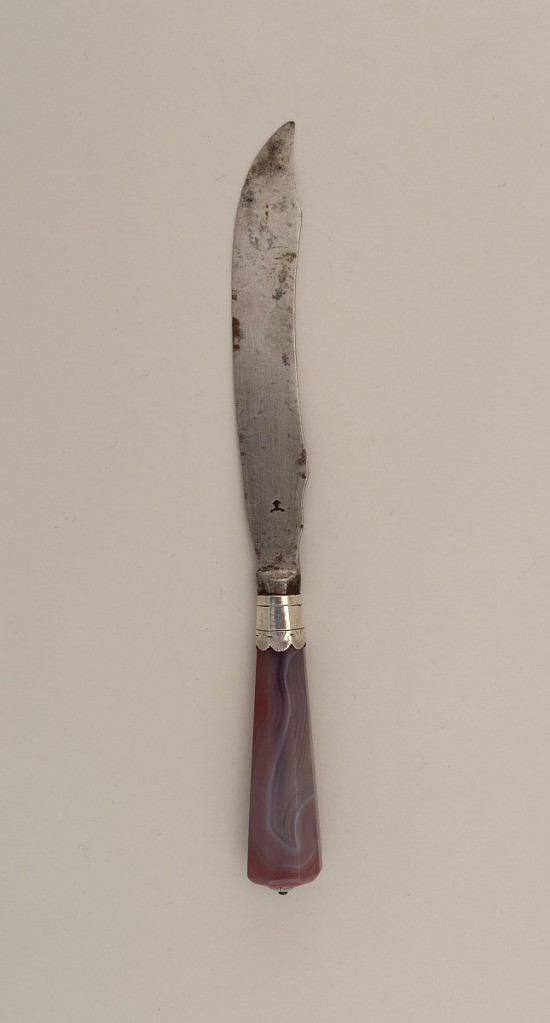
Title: Knife with Agate Handle
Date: ca. 1700–20
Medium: steel, agate, silver
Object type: knife
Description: Sabre-shaped blade with curved upper edge. Plain bolster, silver engraved ferrule with scalloped border. Flaring, faceted agate handle, silver conical mount on top.